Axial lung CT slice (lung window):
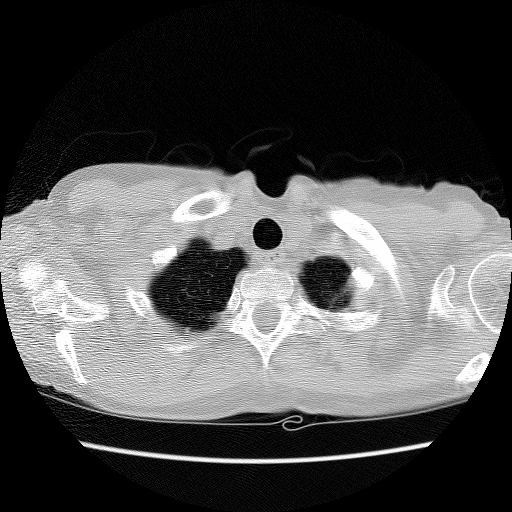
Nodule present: no